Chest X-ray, PA view. Patient: 59 years old, sex M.
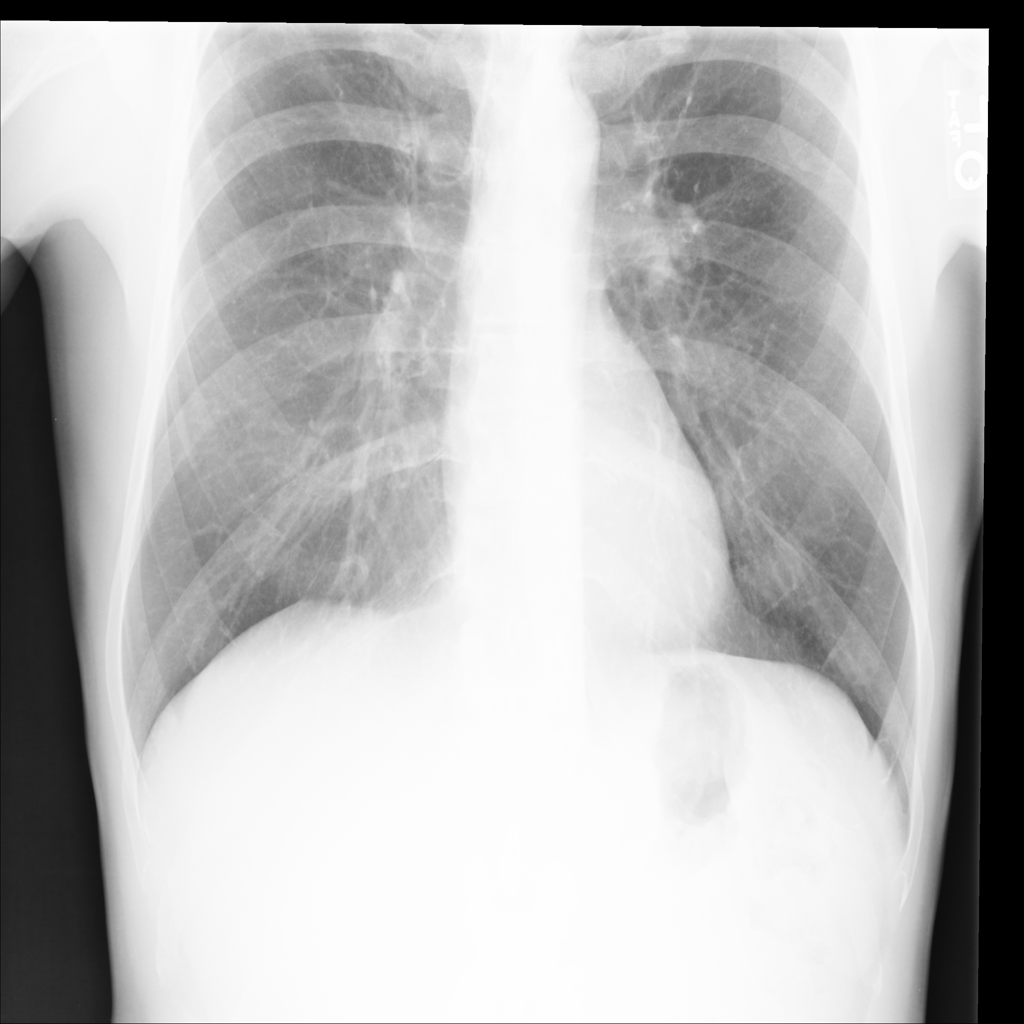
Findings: No Finding